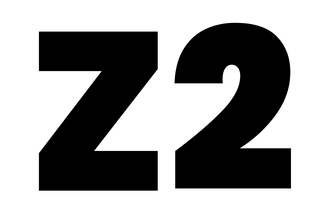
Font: Poppins-Black